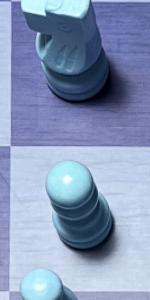
Label: Pawn_White